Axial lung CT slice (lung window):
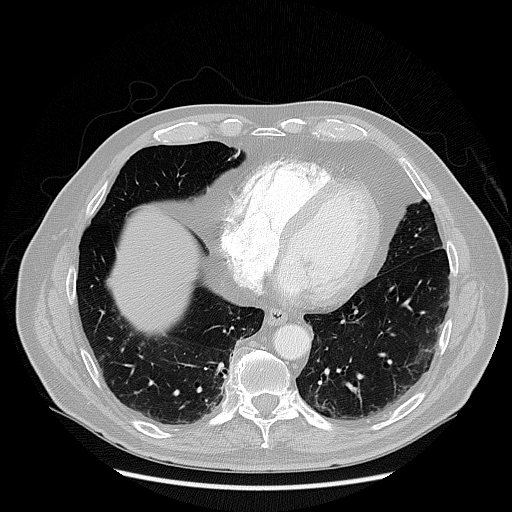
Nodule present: no